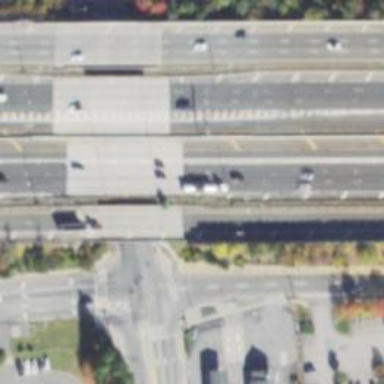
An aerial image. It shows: Trunk highway bridge.